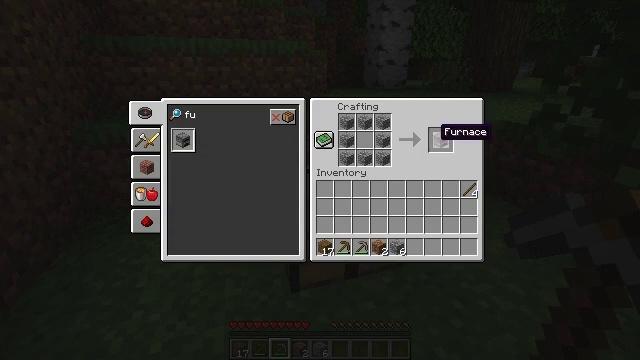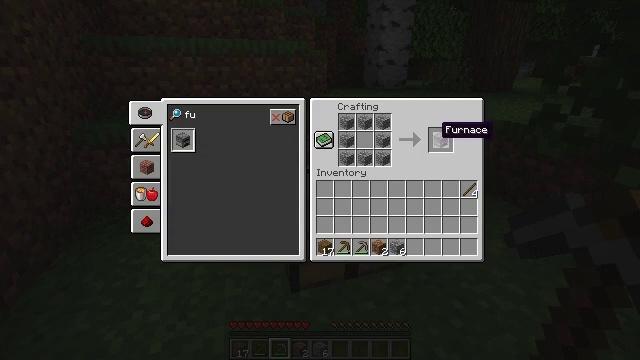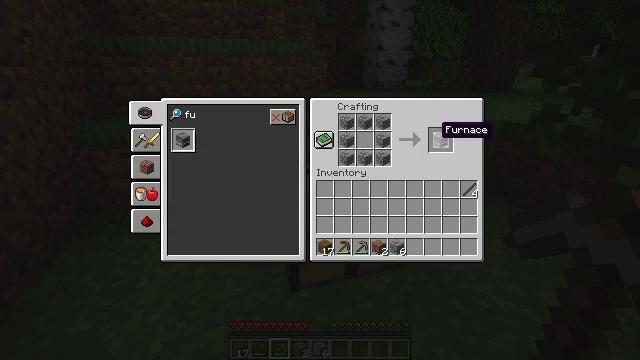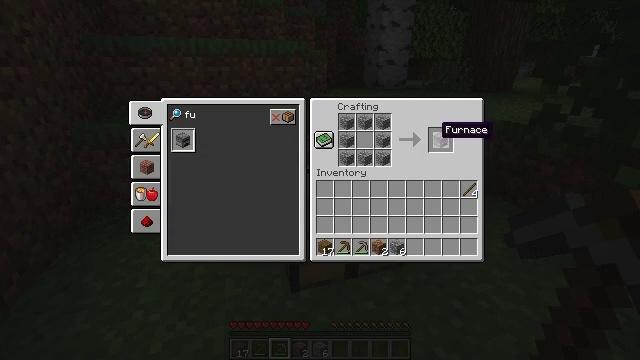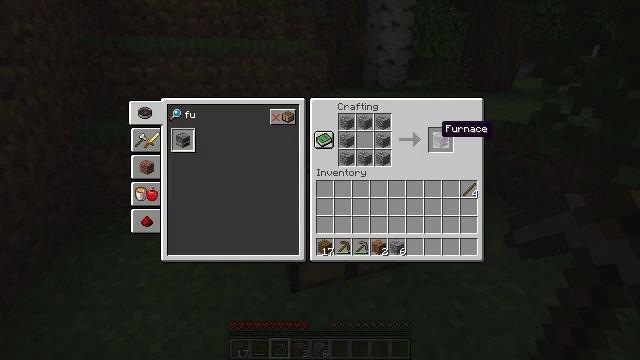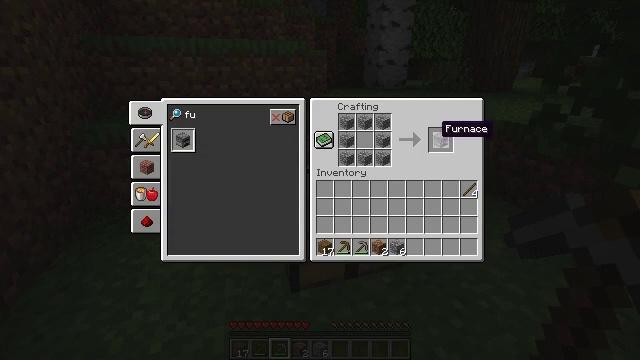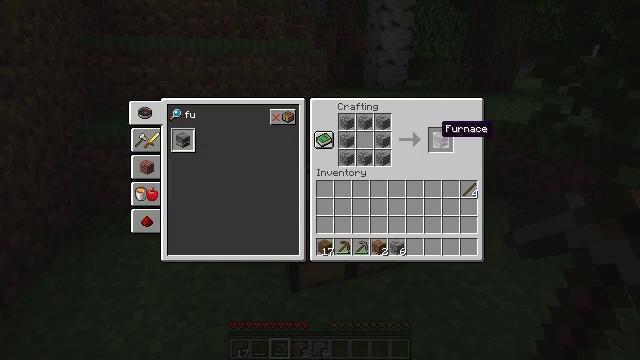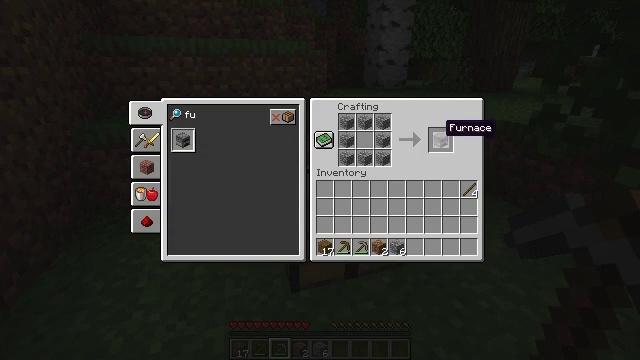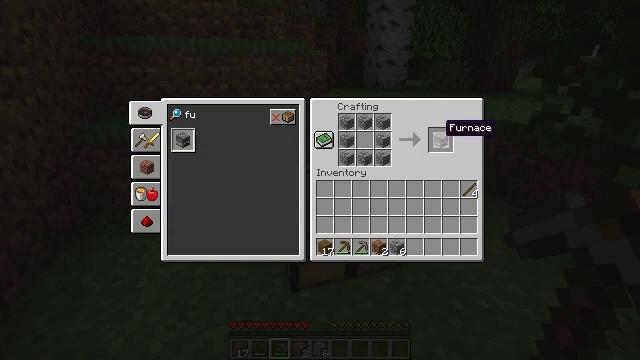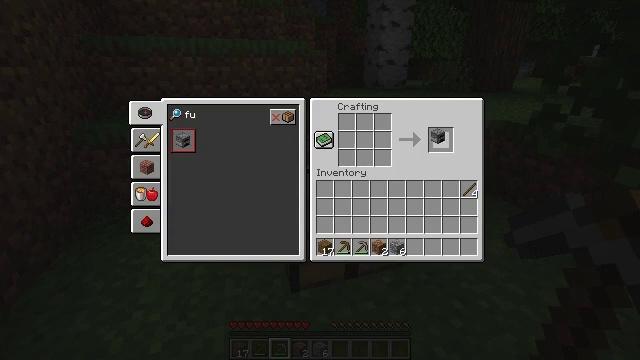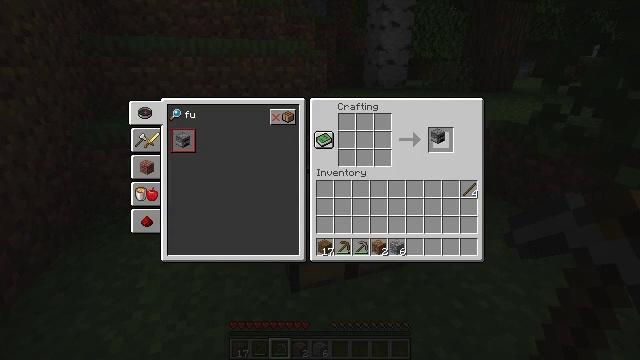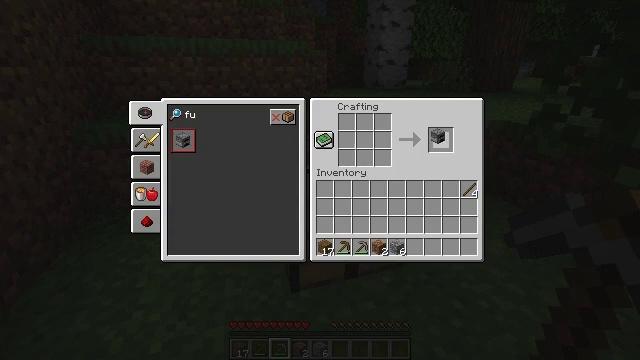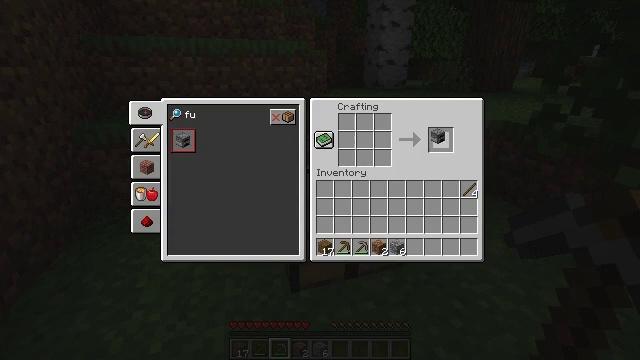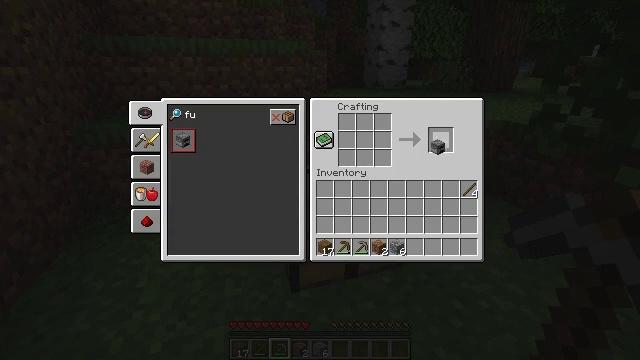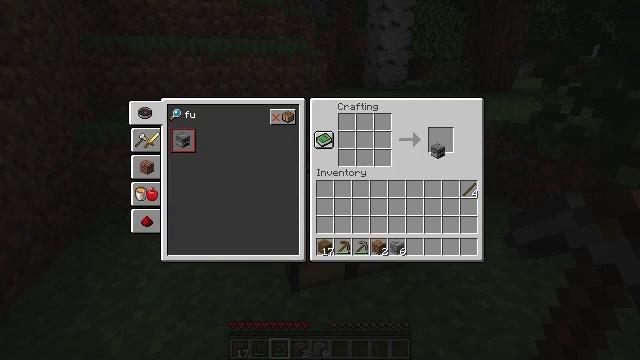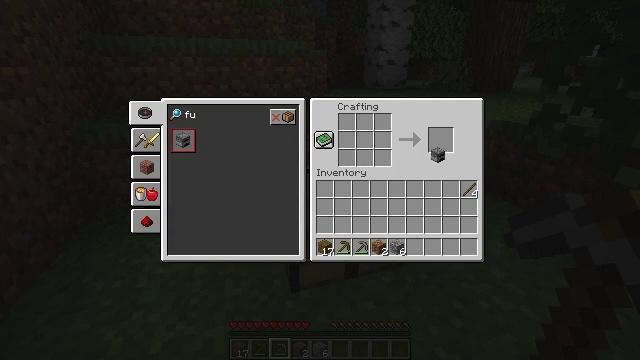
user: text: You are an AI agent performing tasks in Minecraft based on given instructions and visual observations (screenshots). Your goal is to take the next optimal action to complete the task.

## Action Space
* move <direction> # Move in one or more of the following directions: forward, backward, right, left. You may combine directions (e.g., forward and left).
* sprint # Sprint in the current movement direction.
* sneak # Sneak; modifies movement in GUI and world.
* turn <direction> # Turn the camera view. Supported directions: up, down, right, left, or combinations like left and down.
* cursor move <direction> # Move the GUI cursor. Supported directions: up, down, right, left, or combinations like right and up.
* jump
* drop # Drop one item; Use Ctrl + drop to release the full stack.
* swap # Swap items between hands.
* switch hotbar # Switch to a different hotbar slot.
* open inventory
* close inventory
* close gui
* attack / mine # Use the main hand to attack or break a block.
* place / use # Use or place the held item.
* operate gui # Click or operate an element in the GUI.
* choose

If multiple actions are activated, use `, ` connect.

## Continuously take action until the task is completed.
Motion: motion action
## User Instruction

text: Get a furnace by arranging cobblestone in the crafting grid.
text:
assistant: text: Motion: no_op
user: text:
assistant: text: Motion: no_op
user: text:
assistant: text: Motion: no_op
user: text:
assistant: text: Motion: no_op
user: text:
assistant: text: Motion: no_op
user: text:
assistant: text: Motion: no_op
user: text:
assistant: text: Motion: no_op
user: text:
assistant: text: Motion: no_op
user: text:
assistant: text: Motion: attack / mine
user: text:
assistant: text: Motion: attack / mine
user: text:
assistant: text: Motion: attack / mine
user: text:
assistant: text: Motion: no_op
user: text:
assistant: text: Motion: no_op
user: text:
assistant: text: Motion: no_op
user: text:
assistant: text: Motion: no_op
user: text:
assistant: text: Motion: no_op
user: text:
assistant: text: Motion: no_op
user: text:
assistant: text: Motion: no_op
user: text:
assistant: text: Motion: turn down
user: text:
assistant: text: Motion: no_op
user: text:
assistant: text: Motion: no_op
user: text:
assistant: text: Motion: no_op
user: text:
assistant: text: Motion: attack / mine
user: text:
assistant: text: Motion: attack / mine
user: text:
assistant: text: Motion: attack / mine
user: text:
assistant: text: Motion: no_op
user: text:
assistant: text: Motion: no_op
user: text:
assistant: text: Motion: no_op
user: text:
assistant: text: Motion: no_op
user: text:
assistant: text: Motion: no_op